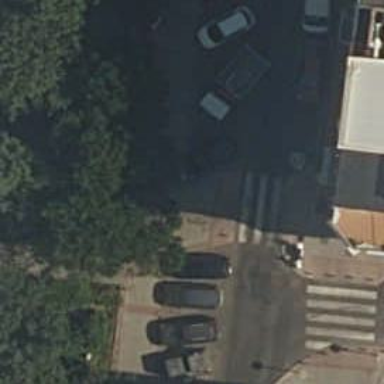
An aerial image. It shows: Uncontrolled zebra crossing on the road.